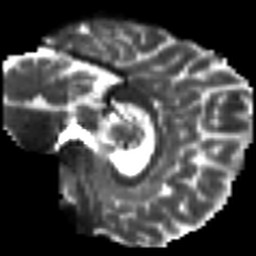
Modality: T2w
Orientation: sagittal
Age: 33
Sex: male
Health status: ill
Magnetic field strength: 3 T
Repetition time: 9 s
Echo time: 0.093 s